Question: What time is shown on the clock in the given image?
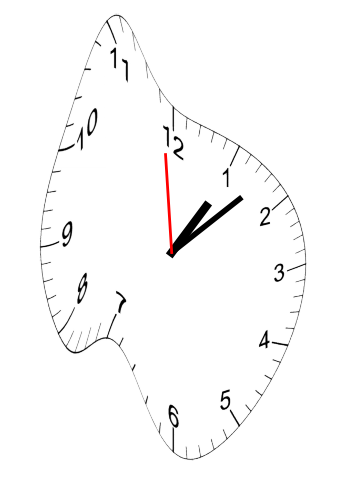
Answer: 01:07:59